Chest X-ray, PA view. Patient: 56 years old, sex M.
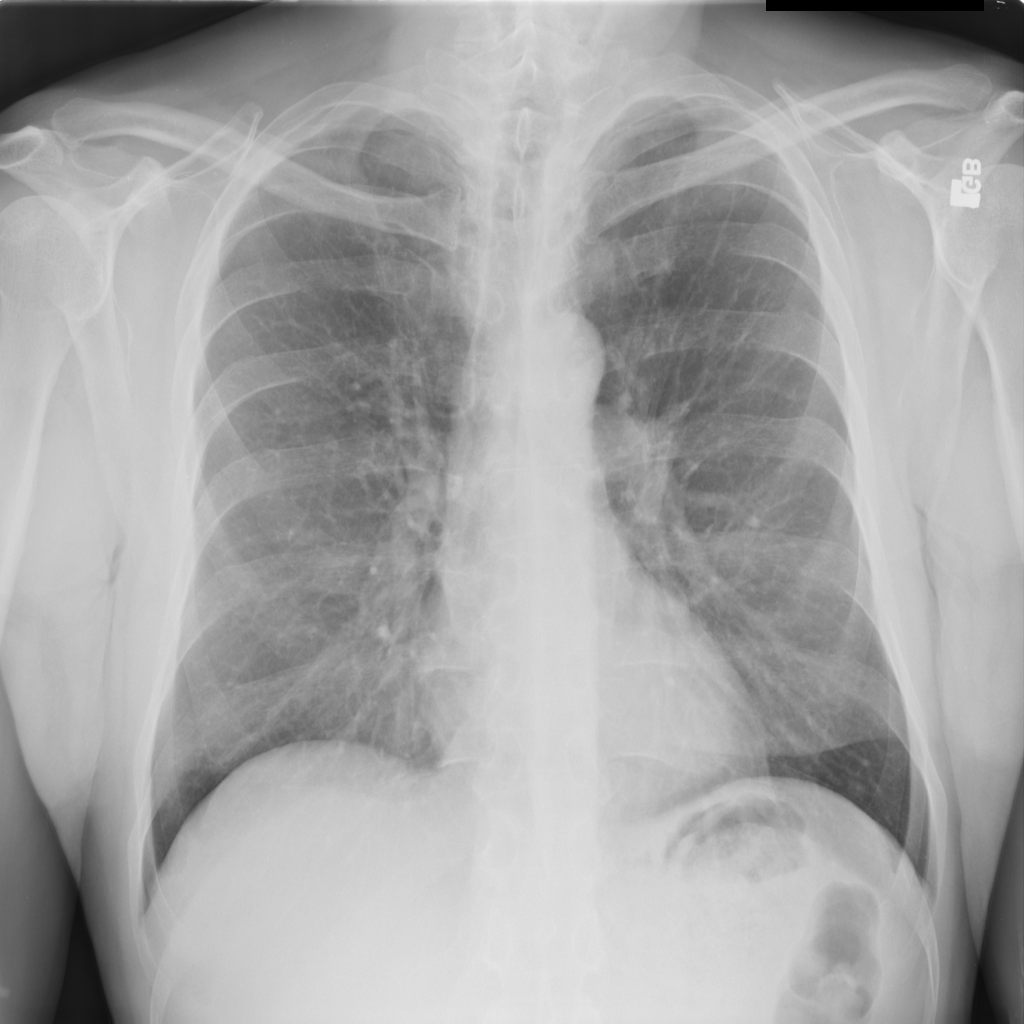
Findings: No Finding